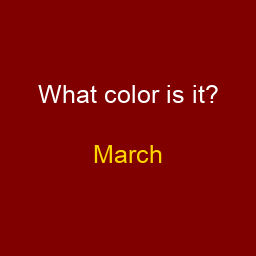
Color: gold
Background color: maroon
Question text color: white